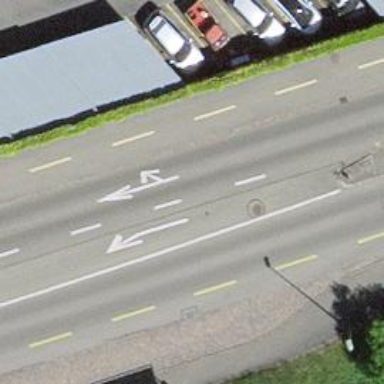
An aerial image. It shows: Secondary road with separate cycle lane on the left side and sidewalks on both sides.